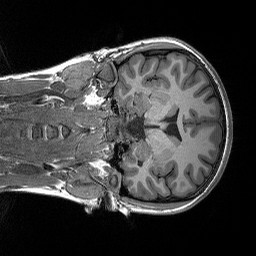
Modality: T1w
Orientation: coronal
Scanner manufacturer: siemens
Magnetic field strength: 3 T
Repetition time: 2.3 s
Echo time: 0.00298 s